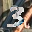
Label: 3